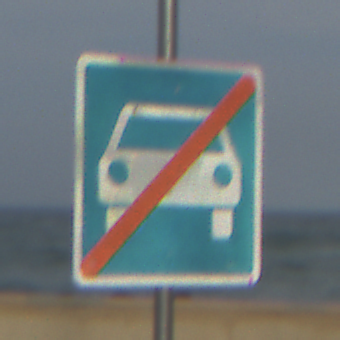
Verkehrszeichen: EndeKraftfahrstrasse
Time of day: MorningAfternoon
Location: Outdoor (Suburban)
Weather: PartlyCloudy
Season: NotSpecified
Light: Natural